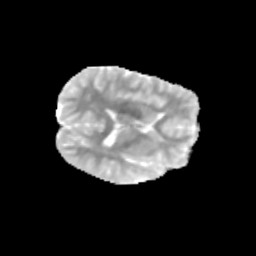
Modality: MD
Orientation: axial
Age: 9
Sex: female
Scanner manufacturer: siemens
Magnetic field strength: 3 T
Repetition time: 3.8 s
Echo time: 0.07 s